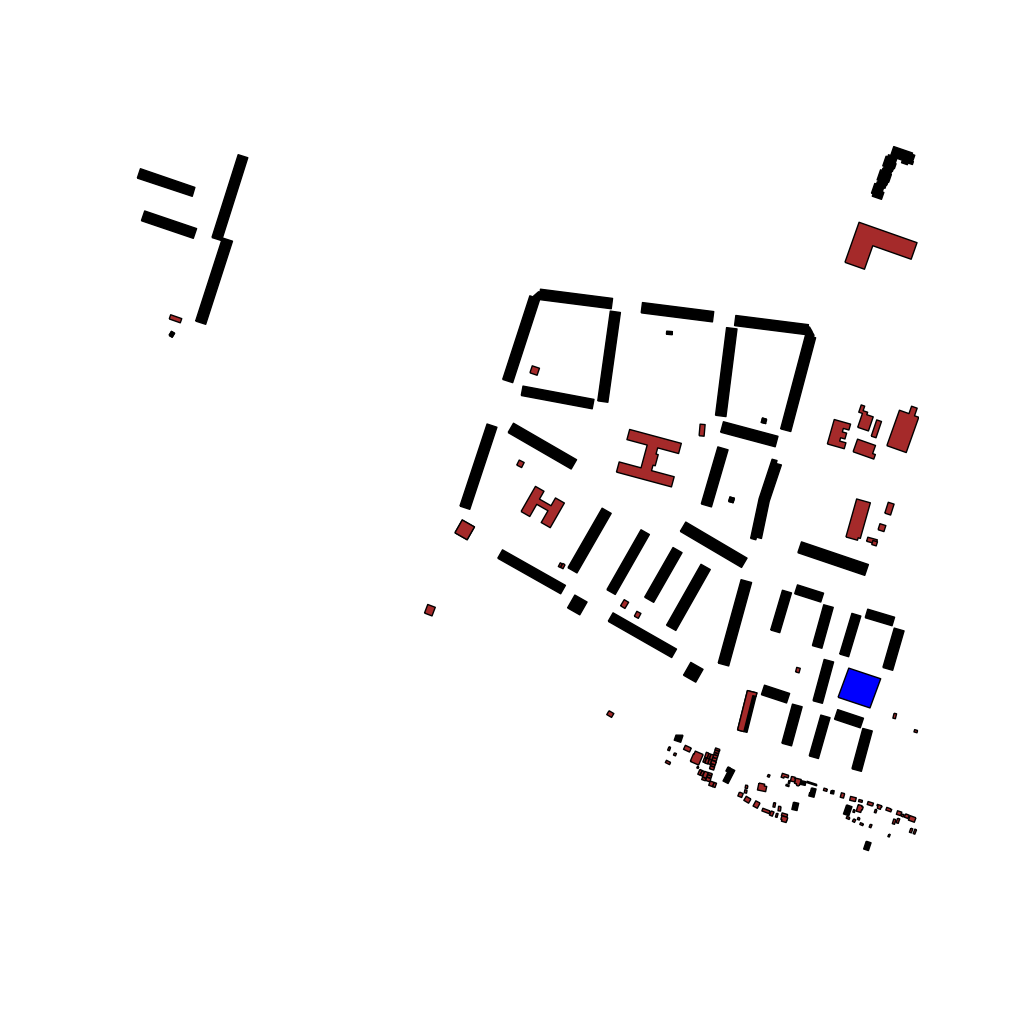
Tags: overhead vector_map, business, industrial, recreation, residential, special, soviet, high_rise, individual_rise, low_rise, density_2, Building, Facility, Sportpl, 1.0 km²